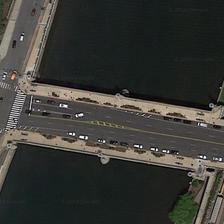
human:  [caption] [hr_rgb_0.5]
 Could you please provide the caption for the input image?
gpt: a broad bridge and it's exit is a busy crossroad .

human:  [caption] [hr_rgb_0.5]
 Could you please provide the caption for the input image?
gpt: a bridge is on a river with several buildings on two ends of it .

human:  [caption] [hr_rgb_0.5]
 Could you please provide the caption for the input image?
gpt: several buildings are in two sides of a river with a bridge .

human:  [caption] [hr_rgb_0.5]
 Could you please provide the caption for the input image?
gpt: the bridge across the river is two-way six-line .

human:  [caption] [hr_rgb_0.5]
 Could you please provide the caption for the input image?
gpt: a bridge on a river connected two city subdivisions .